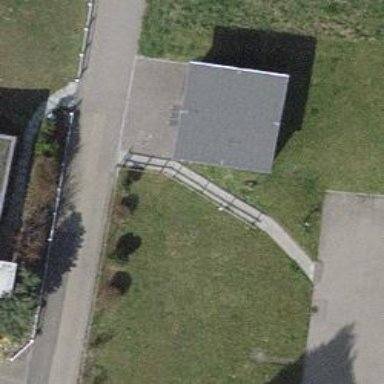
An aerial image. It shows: Fence is in the image.